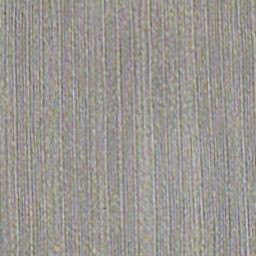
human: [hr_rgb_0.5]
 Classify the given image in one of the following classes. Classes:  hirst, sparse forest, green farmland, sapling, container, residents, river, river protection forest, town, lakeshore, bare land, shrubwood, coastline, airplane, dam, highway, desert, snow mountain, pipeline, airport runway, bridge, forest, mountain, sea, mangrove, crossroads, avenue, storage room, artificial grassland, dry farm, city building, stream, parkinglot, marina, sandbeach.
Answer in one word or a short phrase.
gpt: dry farm